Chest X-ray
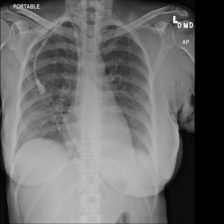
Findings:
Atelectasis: negative
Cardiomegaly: negative
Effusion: negative
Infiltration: negative
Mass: negative
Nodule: negative
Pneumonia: negative
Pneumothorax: negative
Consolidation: negative
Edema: positive
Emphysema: negative
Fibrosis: negative
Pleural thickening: negative
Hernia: negative